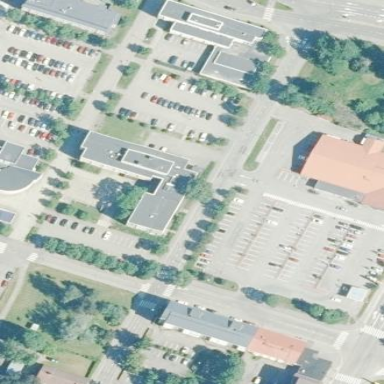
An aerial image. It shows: Government building.